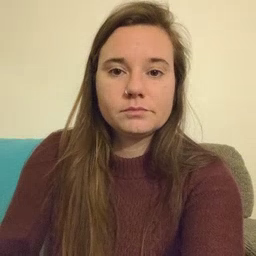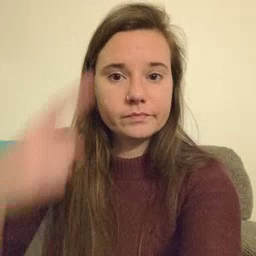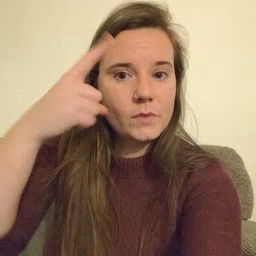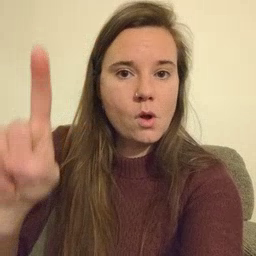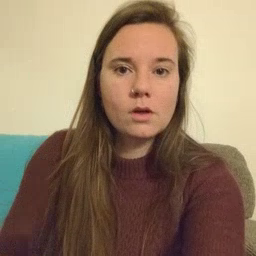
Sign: for